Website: walmart
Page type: delivery-shipping
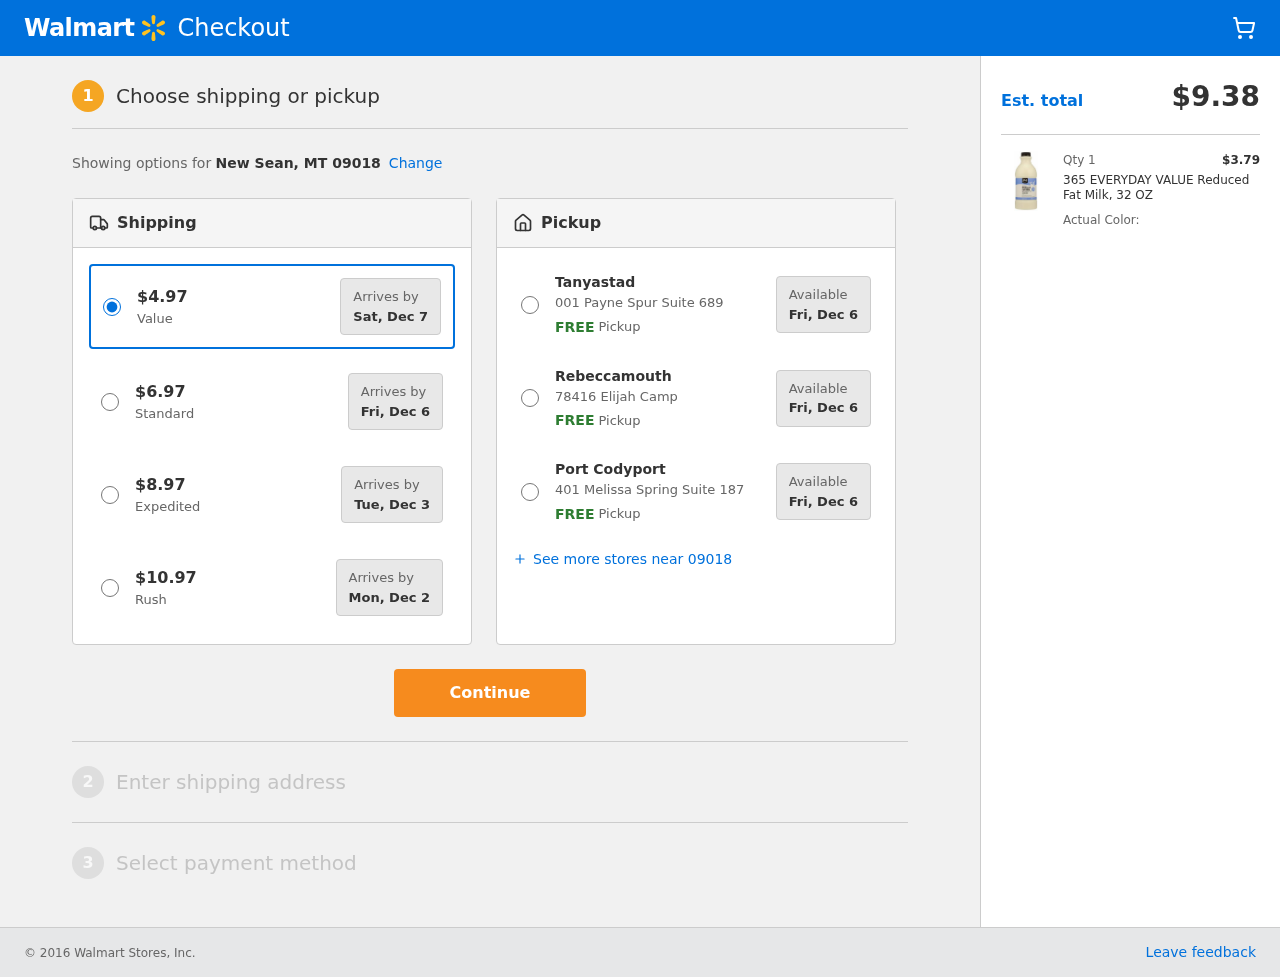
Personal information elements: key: PII_CITY_STATE_ZIP
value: New Sean, MT 09018
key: PII_LOCATION1_CITY
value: Tanyastad
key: PII_LOCATION1_STREET
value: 001 Payne Spur Suite 689
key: PII_LOCATION2_CITY
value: Rebeccamouth
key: PII_LOCATION2_STREET
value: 78416 Elijah Camp
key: PII_LOCATION3_CITY
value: Port Codyport
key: PII_LOCATION3_STREET
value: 401 Melissa Spring Suite 187
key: PII_POSTCODE
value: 09018
Product elements: key: PRODUCT1_NAME
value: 365 EVERYDAY VALUE Reduced Fat Milk, 32 OZ
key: PRODUCT1_PRICE
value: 3.79
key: PRODUCT1_QUANTITY
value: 1
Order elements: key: ORDER_SHIPPING_COST
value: $4.97
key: ORDER_SHIPPING_COST
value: $6.97
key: ORDER_SHIPPING_COST
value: $8.97
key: ORDER_SHIPPING_COST
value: $10.97
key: ORDER_DELIVERY_DATE
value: Fri, Dec 6
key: ORDER_DELIVERY_DATE
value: Sat, Dec 7
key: ORDER_DELIVERY_DATE
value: Tue, Dec 3
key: ORDER_DELIVERY_DATE
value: Mon, Dec 2
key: ORDER_TOTAL
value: $9.38